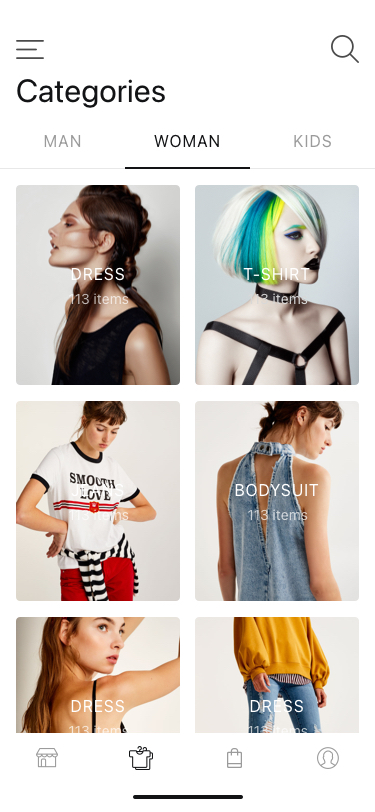
Text in this UI design:
Man
Kids
Woman
Dress
113 items
Jeans
113 items
Dress
113 items
T-Shirt
113 items
Bodysuit
113 items
Dress
113 items
Categories